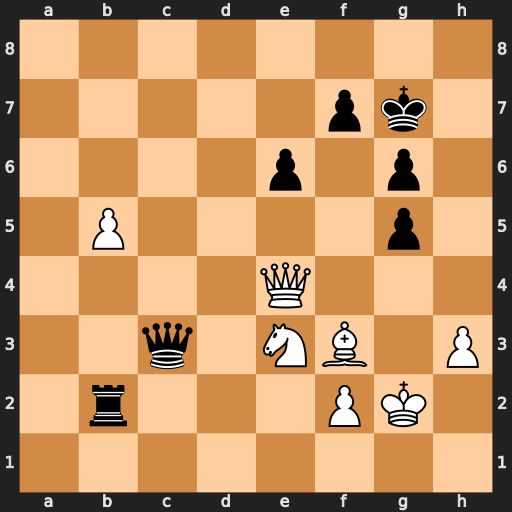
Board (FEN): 8/5pk1/4p1p1/1P4p1/4Q3/2q1NB1P/1r3PK1/8
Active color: w
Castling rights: -
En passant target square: -
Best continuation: Nd1 Qc5 Nxb2